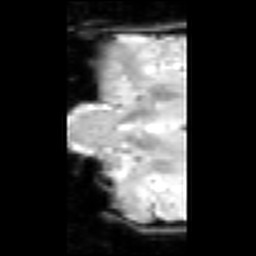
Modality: inplaneT2
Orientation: coronal
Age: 24
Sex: female